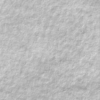
Label: not_dusty